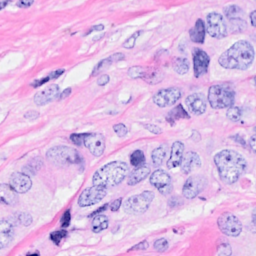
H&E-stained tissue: Breast